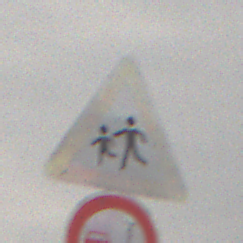
Verkehrszeichen: KinderRechts
Zusatzzeichen unten: VerbotUeberholenEinspurigeFahrzeuge
Umgebung: Outdoor, Nature
Tageszeit: MorningAfternoon
Wetter: Overcast
Licht: Natural
Jahreszeit: Winter
Kontrast: LowContrast